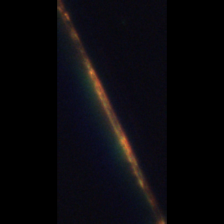
Taxon: Leptocylindrus
Group: Diatoms